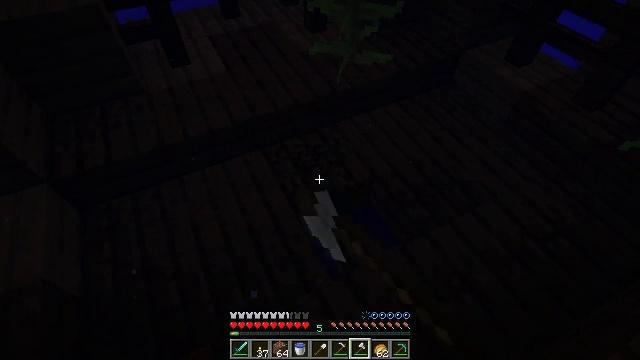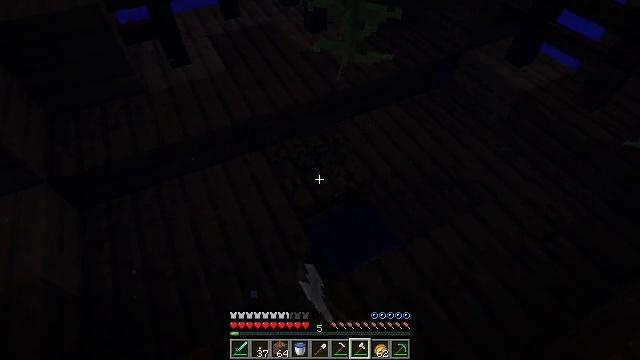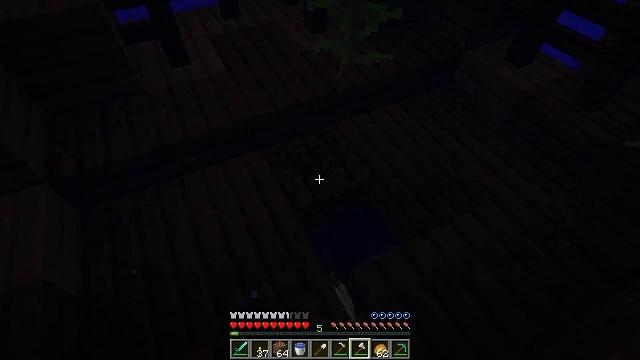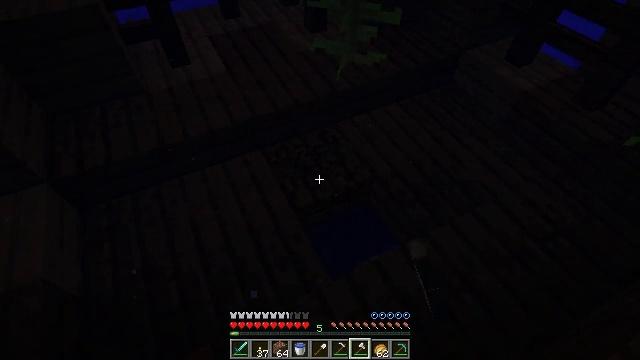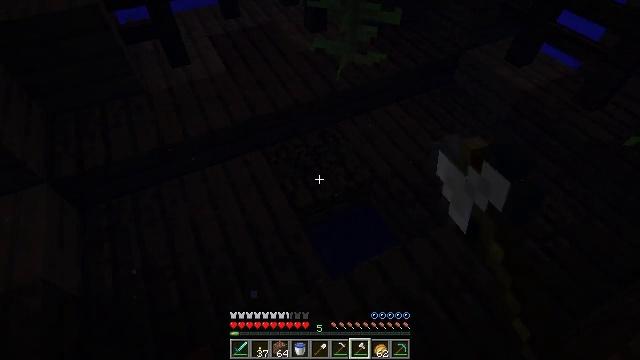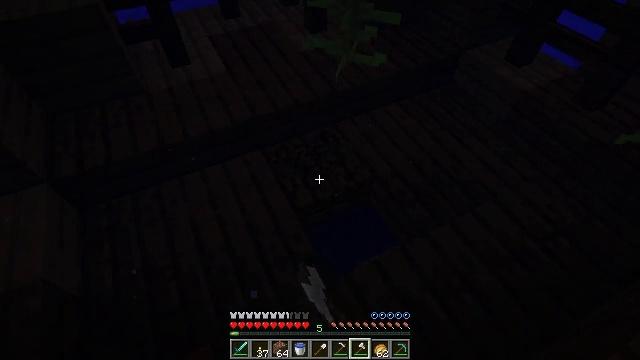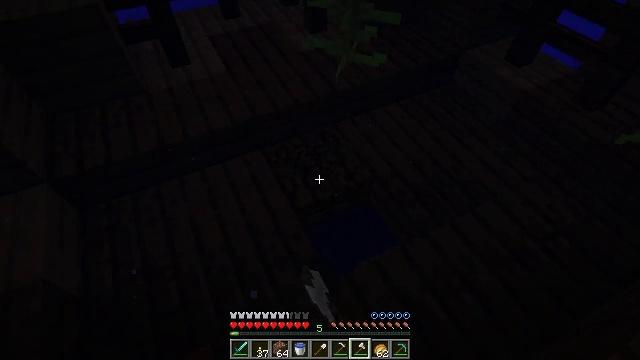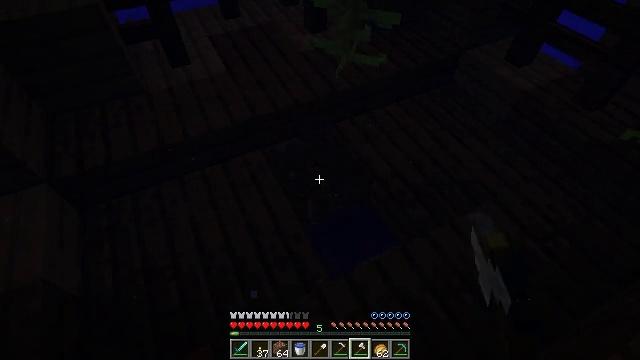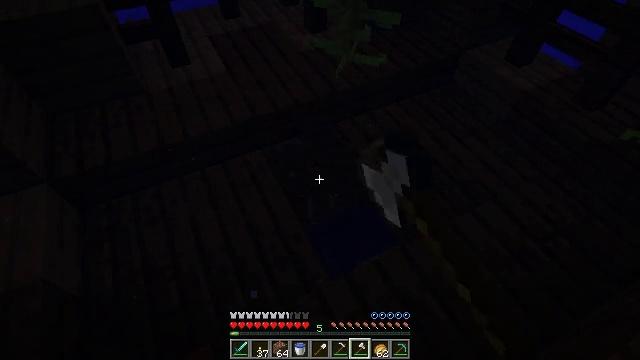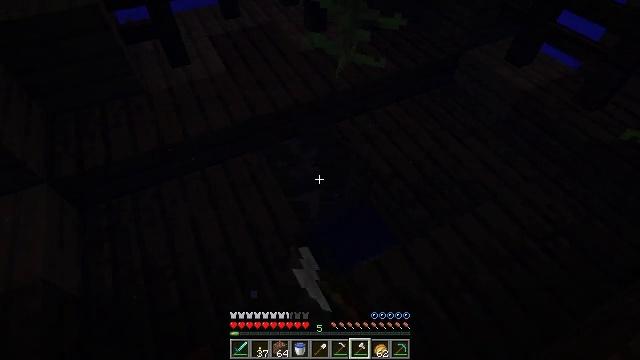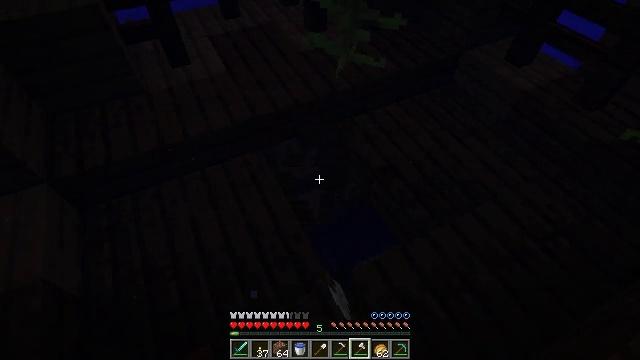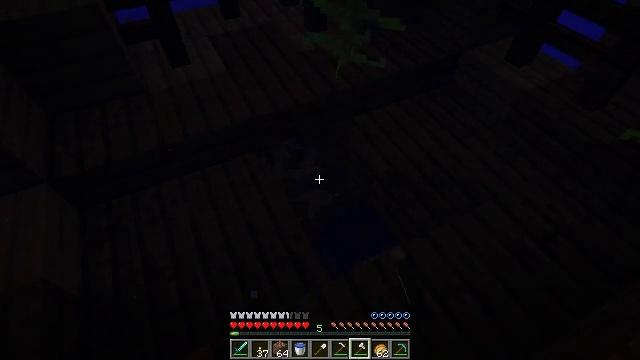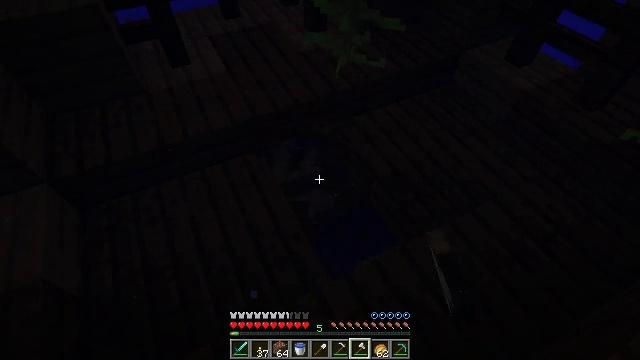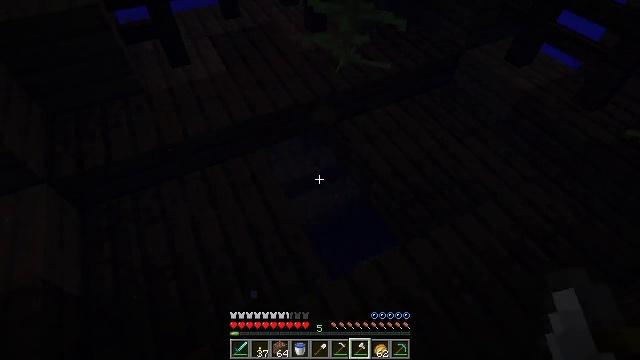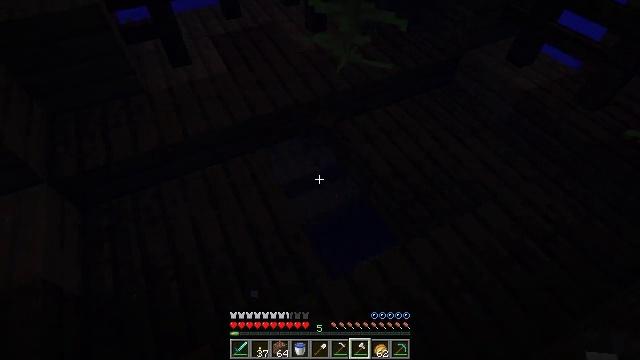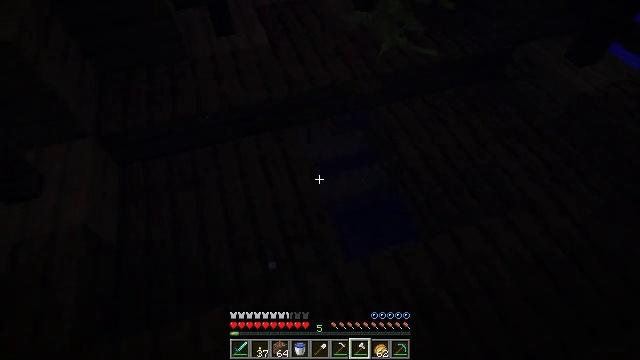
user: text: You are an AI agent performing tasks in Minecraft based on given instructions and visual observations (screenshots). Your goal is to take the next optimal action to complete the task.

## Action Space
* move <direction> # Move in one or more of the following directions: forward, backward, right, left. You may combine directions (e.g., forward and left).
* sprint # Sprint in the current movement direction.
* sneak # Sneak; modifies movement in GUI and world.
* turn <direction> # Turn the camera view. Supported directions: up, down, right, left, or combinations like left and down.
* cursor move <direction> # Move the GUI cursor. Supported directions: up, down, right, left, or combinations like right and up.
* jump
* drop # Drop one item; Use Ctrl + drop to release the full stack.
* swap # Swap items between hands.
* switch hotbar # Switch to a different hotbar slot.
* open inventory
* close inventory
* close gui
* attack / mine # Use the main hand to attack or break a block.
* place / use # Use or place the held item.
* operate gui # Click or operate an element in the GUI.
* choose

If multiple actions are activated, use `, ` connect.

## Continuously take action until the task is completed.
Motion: motion action
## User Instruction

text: Collect dark oak slab for reuse.
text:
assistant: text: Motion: sneak, attack / mine
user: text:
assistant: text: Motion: sneak, attack / mine
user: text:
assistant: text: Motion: sneak, attack / mine
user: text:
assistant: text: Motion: sneak, attack / mine
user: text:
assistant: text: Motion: sneak, attack / mine
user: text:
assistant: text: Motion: sneak, attack / mine
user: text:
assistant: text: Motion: sneak, attack / mine
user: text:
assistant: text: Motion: sneak, attack / mine
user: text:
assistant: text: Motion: sneak, attack / mine
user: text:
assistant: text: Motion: sneak, attack / mine
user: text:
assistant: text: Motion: sneak, attack / mine
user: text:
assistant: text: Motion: sneak, attack / mine
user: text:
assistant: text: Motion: sneak, attack / mine
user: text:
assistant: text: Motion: sneak, attack / mine
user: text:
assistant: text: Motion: sneak, turn left and down, attack / mine
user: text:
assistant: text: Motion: sneak, turn left and down, attack / mine
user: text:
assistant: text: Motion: sneak, turn left and down, attack / mine
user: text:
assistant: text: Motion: sneak, attack / mine
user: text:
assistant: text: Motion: sneak, attack / mine
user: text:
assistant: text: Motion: sneak, attack / mine
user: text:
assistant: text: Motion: sneak, attack / mine
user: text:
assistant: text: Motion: sneak, attack / mine
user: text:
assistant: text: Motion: sneak, attack / mine
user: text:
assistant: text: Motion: sneak, attack / mine
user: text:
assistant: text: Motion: sneak, attack / mine
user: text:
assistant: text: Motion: sneak, attack / mine
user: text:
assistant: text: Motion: sneak, attack / mine
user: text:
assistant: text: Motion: sneak, attack / mine
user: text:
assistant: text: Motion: sneak, attack / mine
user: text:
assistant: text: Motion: sneak, attack / mine